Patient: sex F, age 32
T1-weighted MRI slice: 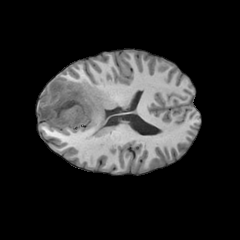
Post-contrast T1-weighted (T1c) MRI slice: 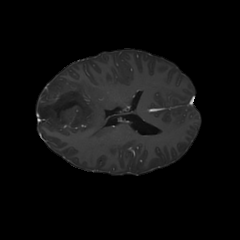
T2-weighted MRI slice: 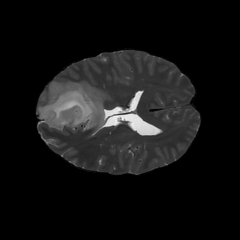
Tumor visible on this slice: yes
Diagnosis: Astrocytoma, IDH-mutant
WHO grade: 3